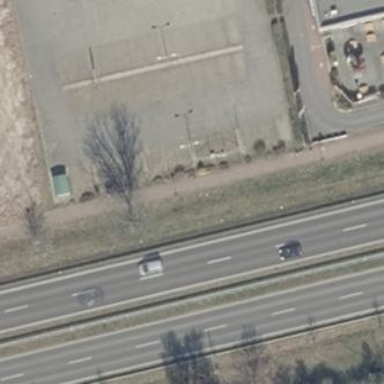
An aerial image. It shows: Parking area with grass paver surface.